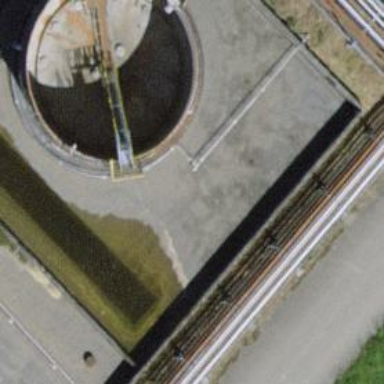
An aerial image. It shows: Storage tank that is man-made.